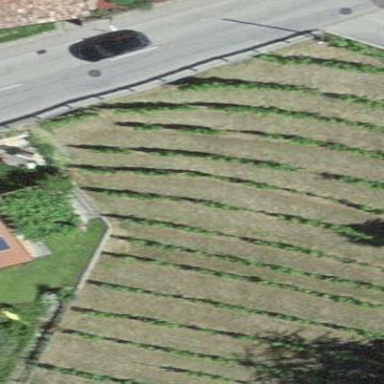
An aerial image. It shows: Vineyard.